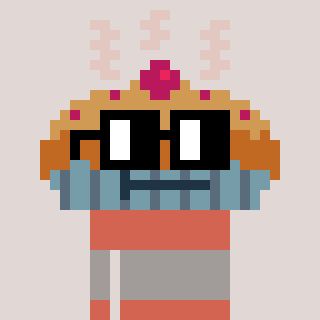
a pixel art character with square black glasses, a pie-shaped head and a peachy-colored body on a warm background